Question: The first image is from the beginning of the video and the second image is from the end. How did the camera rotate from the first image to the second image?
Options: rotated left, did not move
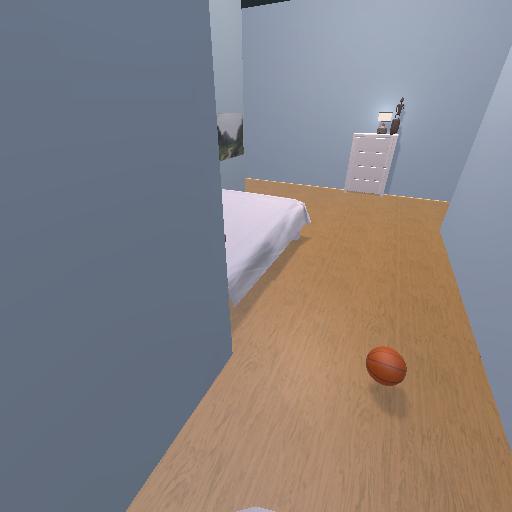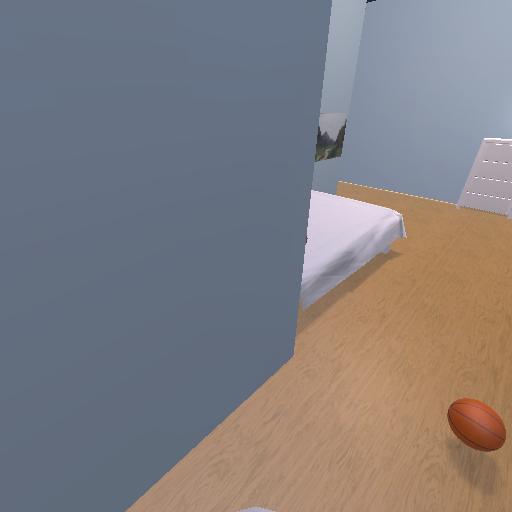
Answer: rotated left